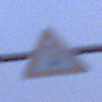
Verkehrszeichen: Lichtzeichenanlage
Umgebung: Outdoor, Urban
Tageszeit: SunriseSunset
Wetter: Overcast
Licht: Natural
Jahreszeit: NotSpecified
Kontrast: LowContrast